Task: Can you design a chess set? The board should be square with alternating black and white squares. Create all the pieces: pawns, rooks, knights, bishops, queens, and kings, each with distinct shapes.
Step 719:
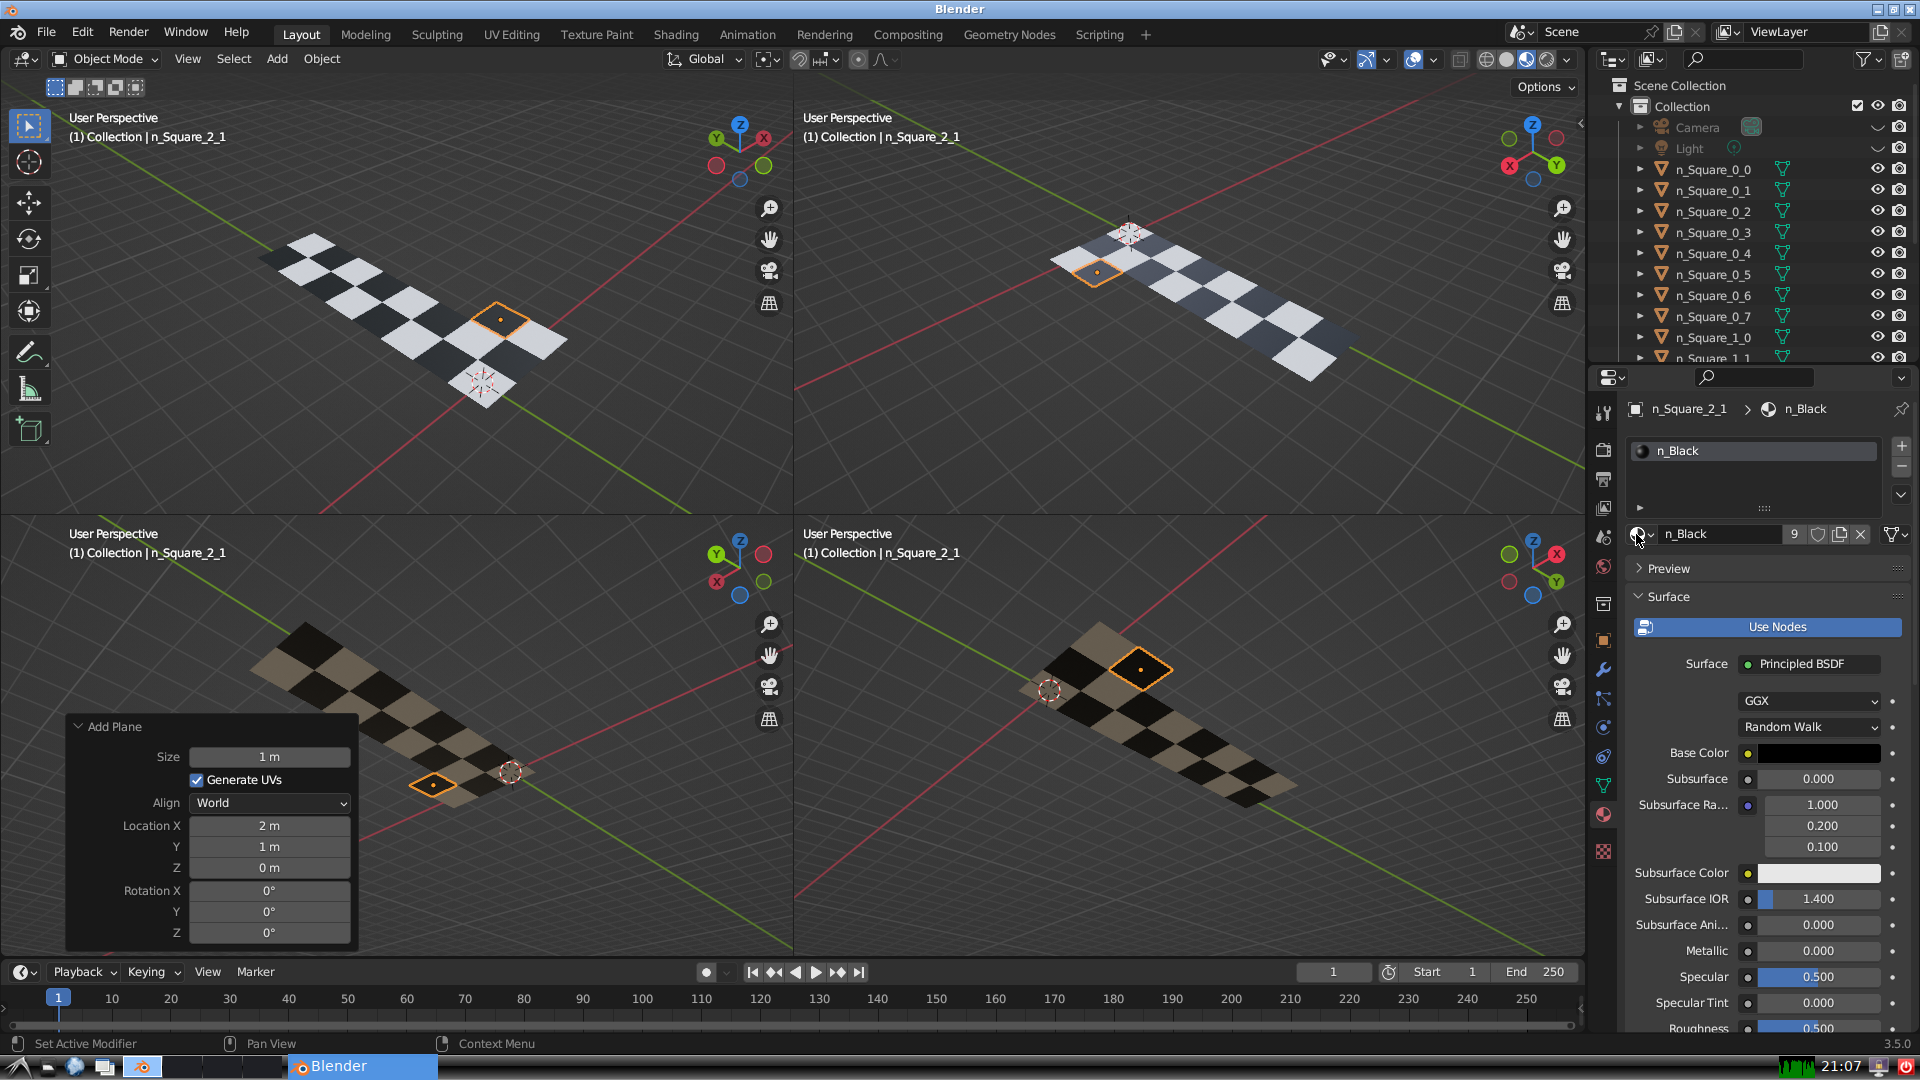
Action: {"mouse_move": [278, 58]}